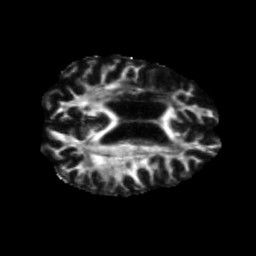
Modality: FA
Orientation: axial
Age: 68
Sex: female
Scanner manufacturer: siemens
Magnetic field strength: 3 T
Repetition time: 5.25 s
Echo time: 0.08 s